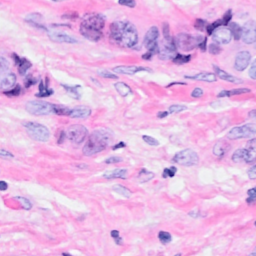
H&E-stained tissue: Breast